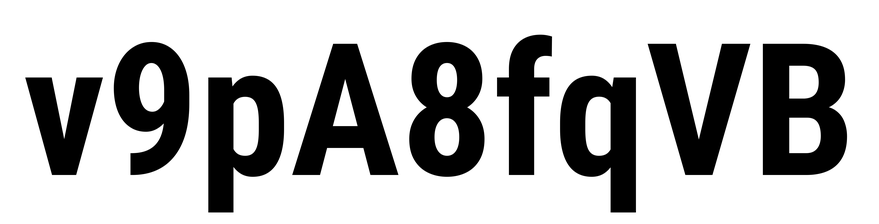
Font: Roboto_Condensed_Bold